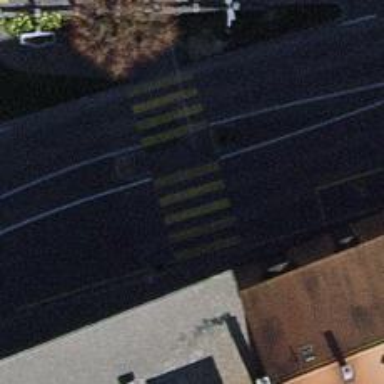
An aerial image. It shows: Zebra crossing on the road.